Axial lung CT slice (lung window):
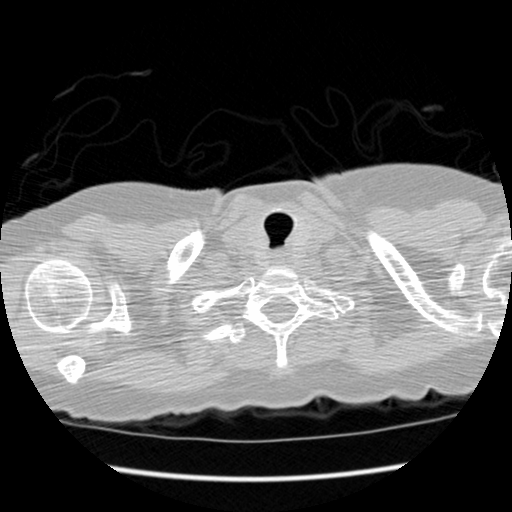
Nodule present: no